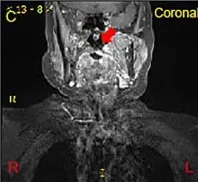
Magnetic Resonance Imaging (MRI) of the nasopharynx. (C, D) At 2.5 years post-treatment reveals the absence of any abnormal signal changes in the nasopharynx (Red arrow show).
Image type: radiology (mri)